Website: bh-photo
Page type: account-dashboard
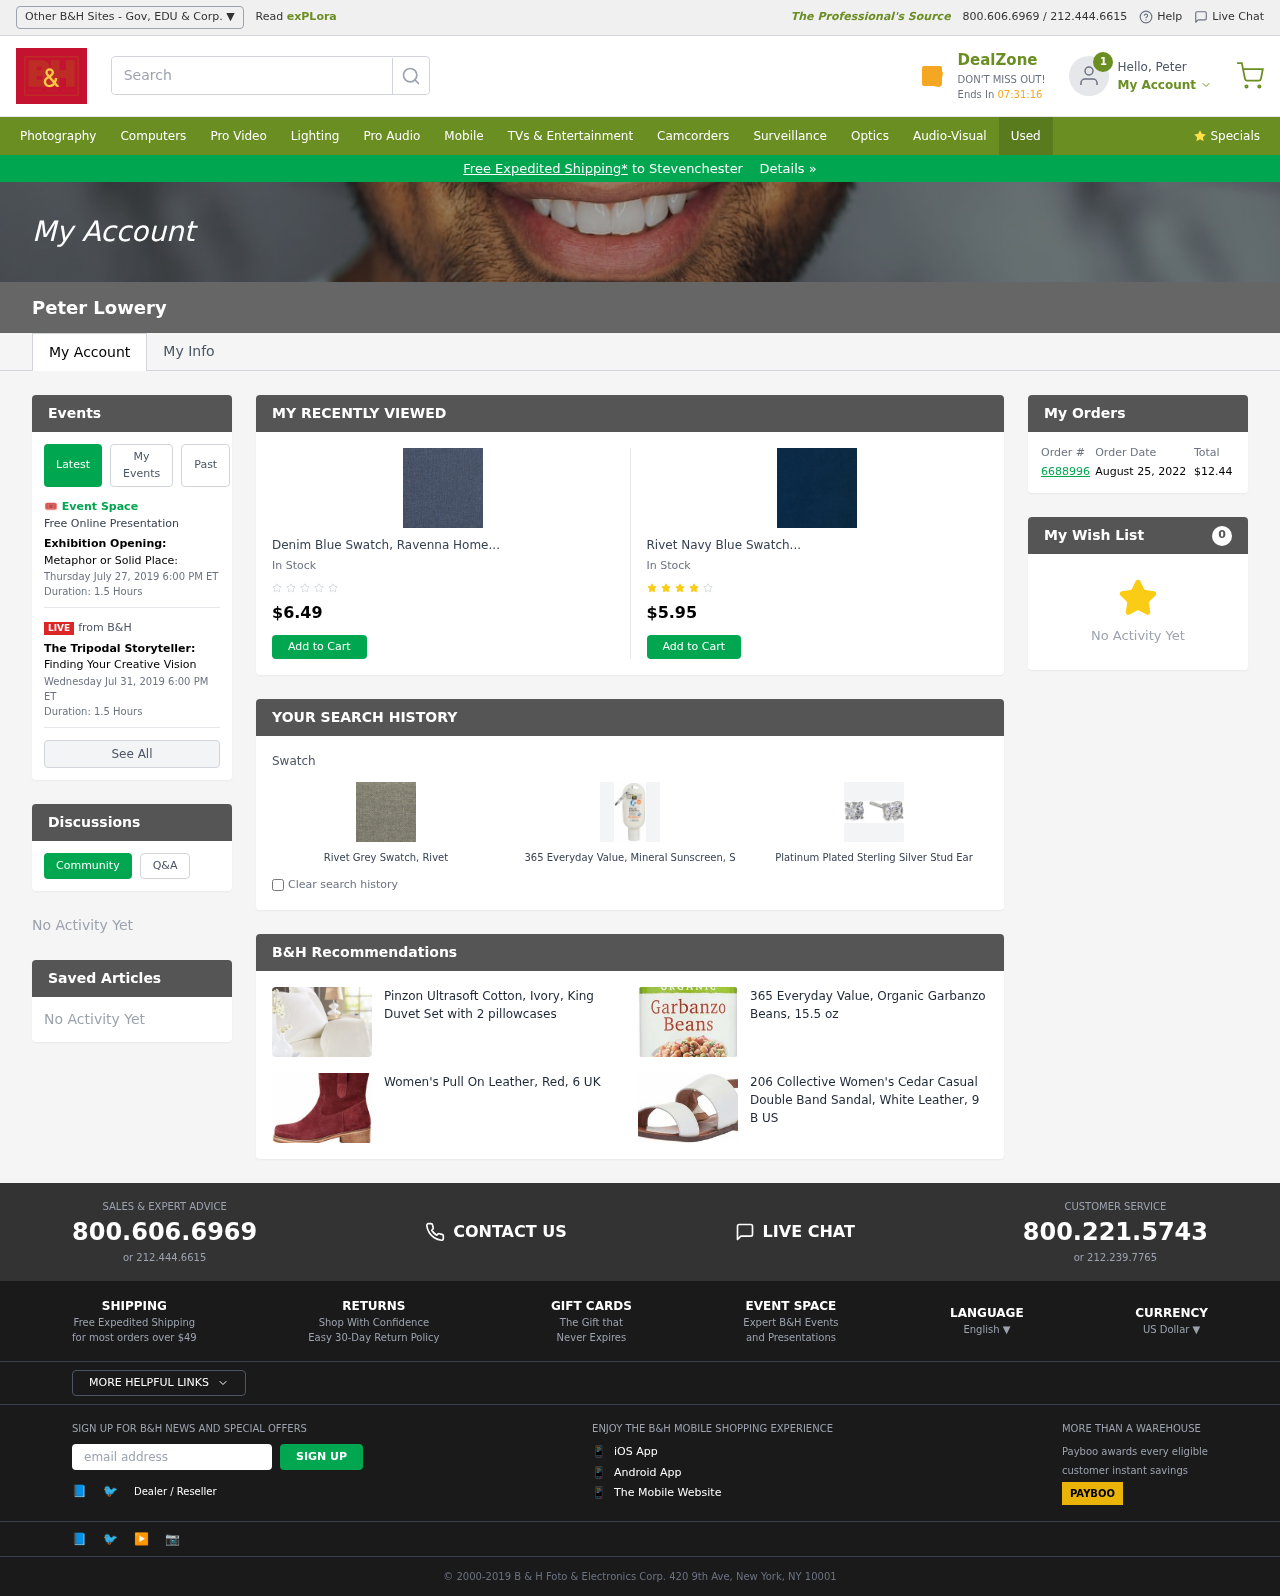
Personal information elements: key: PII_CITY
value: Stevenchester
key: PII_EMAIL
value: peterlowery@gmail.com
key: PII_FIRSTNAME
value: Peter
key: PII_FULLNAME
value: Peter Lowery
Product elements: key: PRODUCT1_NAME
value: Denim Blue Swatch, Ravenna Home
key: PRODUCT1_PRICE
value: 6.49
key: PRODUCT2_NAME
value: Rivet Navy Blue Swatch
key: PRODUCT2_PRICE
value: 5.95
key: PRODUCT3_ITEM_CATEGORY
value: Swatch
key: PRODUCT3_NAME
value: Rivet Grey Swatch, Rivet
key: PRODUCT4_NAME
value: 365 Everyday Value, Mineral Sunscreen, SPF 30, 1.5 fl oz
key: PRODUCT5_NAME
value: Platinum Plated Sterling Silver Stud Earrings set with Round Cut Swarovski Zirconia (3/4 cttw)
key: PRODUCT6_NAME
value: Pinzon Ultrasoft Cotton, Ivory, King Duvet Set with 2 pillowcases
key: PRODUCT7_NAME
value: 365 Everyday Value, Organic Garbanzo Beans, 15.5 oz
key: PRODUCT8_NAME
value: Women's Pull On Leather, Red, 6 UK
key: PRODUCT9_NAME
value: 206 Collective Women's Cedar Casual Double Band Sandal, White Leather, 9 B US
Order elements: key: ORDER_ID
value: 6688996
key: ORDER_DATE
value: August 25, 2022
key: ORDER_TOTAL
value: $12.44
Other elements: key: WISHLIST_COUNT
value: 0